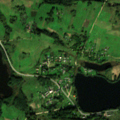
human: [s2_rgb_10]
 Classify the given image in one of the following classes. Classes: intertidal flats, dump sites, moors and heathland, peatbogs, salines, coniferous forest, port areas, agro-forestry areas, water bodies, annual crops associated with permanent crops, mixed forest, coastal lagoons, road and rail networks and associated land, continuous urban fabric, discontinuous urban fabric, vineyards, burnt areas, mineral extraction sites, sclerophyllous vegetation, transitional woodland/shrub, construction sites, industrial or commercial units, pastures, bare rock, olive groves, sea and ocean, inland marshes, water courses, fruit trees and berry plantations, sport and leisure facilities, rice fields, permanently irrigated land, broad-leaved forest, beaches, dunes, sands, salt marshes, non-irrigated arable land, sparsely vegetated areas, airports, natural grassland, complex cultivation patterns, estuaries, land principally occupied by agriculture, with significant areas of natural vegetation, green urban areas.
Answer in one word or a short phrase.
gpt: non-irrigated arable land, complex cultivation patterns, land principally occupied by agriculture, with significant areas of natural vegetation, broad-leaved forest, water bodies